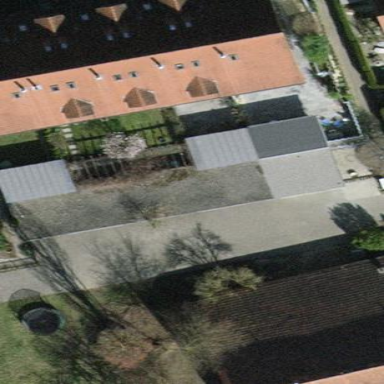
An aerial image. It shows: Group of garages.